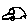
Label: car